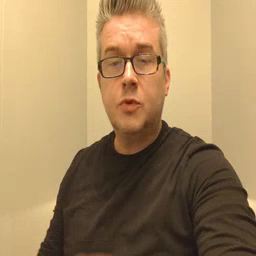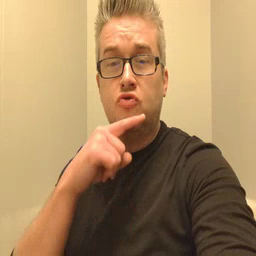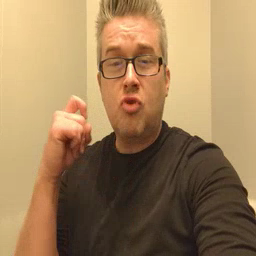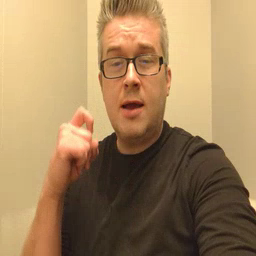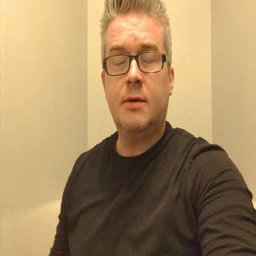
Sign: dry